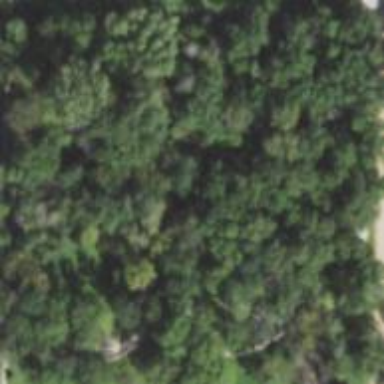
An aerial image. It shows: Woodland with mixed leaf cycle.